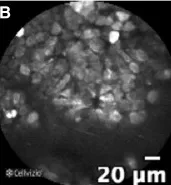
Representative images from white light cystoscopy and pCLE dependent on intravenous administration of acrinol and fluorescein. (B) pCLE of intravesically stained tumor cells at irregular mucosa.
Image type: ophthalmic_imaging (ophthalmic_angiography)